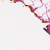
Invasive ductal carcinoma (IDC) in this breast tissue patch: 0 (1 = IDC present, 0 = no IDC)